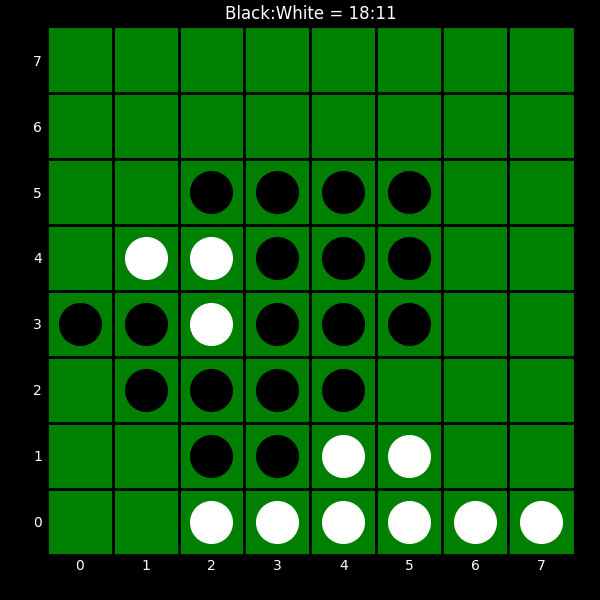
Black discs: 18
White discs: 11